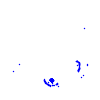
Particle: electron